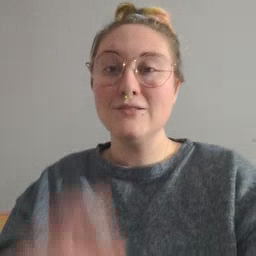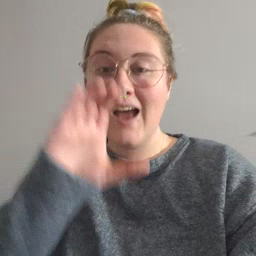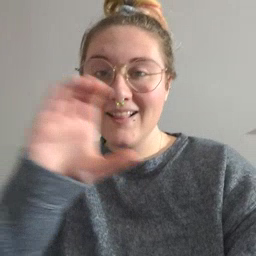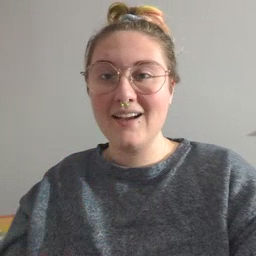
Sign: chocolate